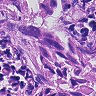
Metastatic tissue present: yes